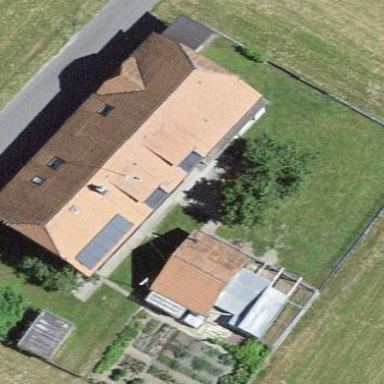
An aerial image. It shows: Farm building.